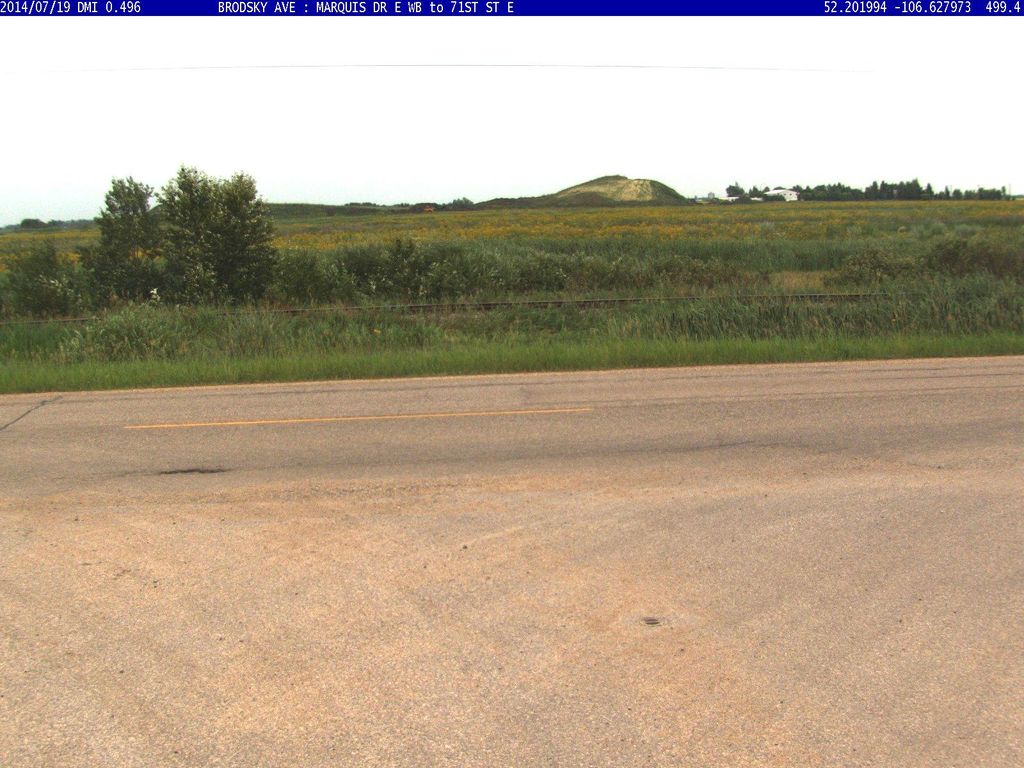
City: saskatoon